The plot shows how the frequency content of a bearing vibration signal evolves over time (STFT spectrogram). What is the most likely bearing condition (normal, inner_race, outer_race, ball)?
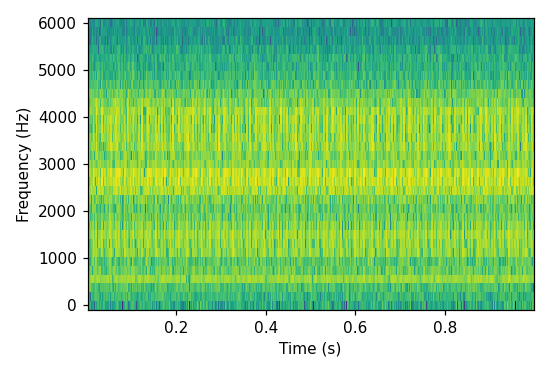
Answer: inner_race